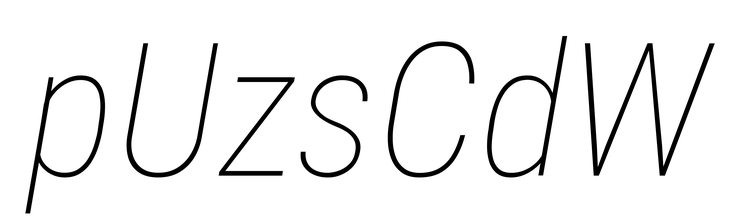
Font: Roboto-Italic_Condensed_Thin_Italic